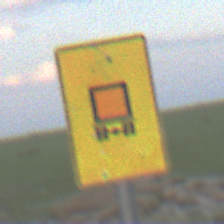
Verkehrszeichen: KennzeichnungspflichtigeFahrzeugeGefaehrlicheGueterOhnePfeilsymbol
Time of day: SunriseSunset
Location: Outdoor (Nature)
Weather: PartlyCloudy
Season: NotSpecified
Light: Natural